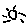
Label: sun